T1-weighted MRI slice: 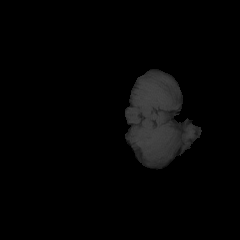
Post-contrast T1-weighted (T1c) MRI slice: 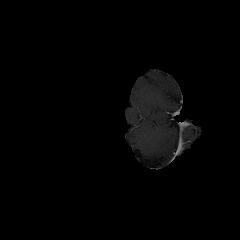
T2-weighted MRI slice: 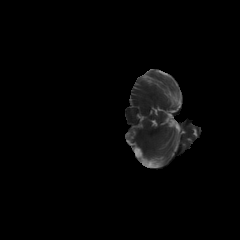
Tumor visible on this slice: no